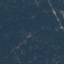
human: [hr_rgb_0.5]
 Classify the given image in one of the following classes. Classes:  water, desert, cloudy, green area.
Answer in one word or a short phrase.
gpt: green area